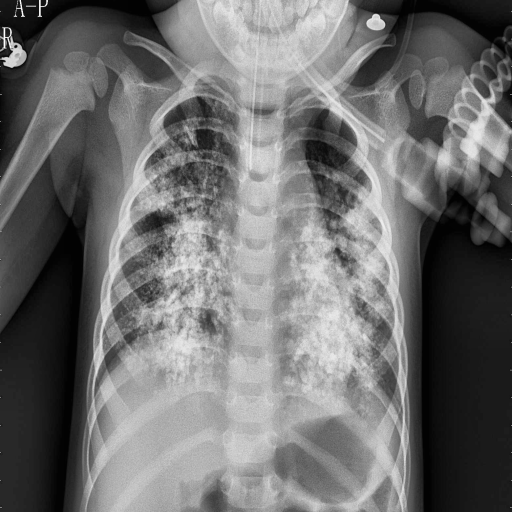
Finding: PNEUMONIA